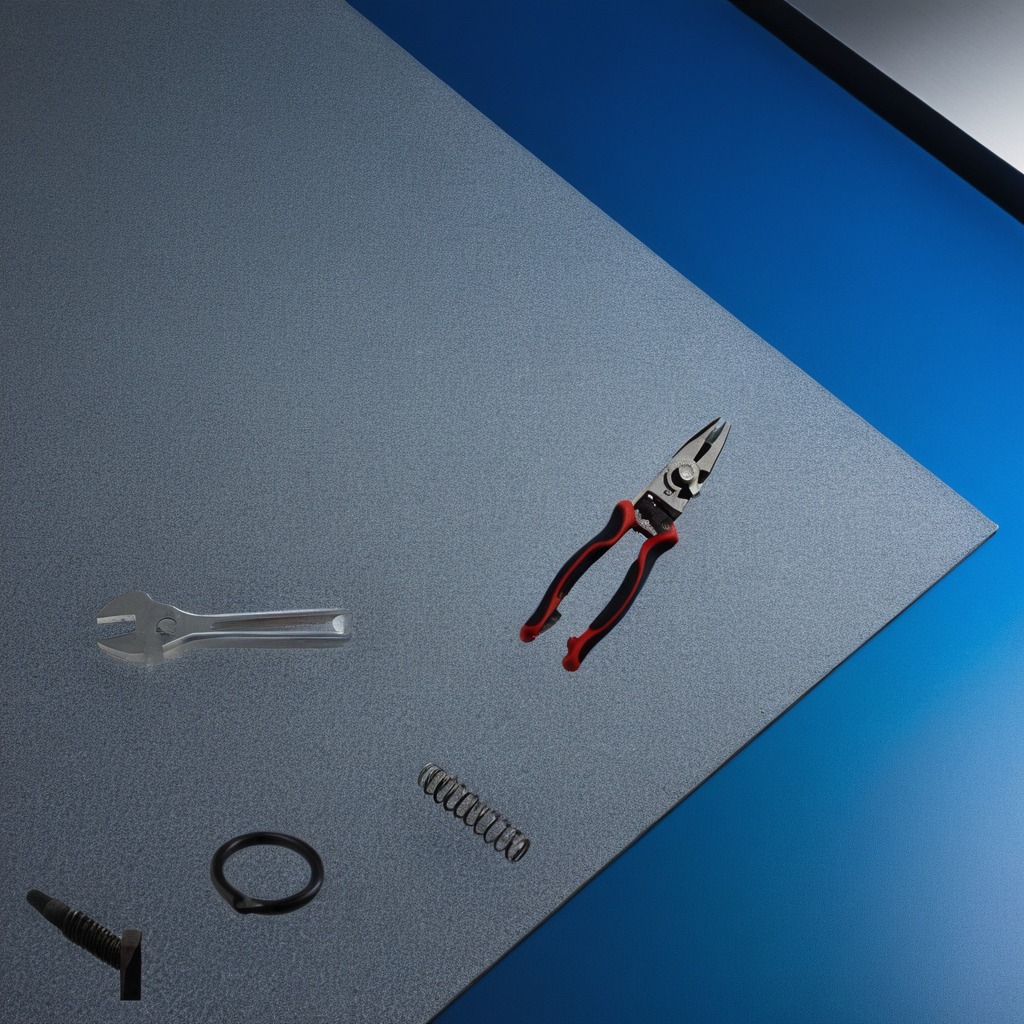
A rubber o-ring, pliers, spring, and wrench are lying on the granite tabletop.